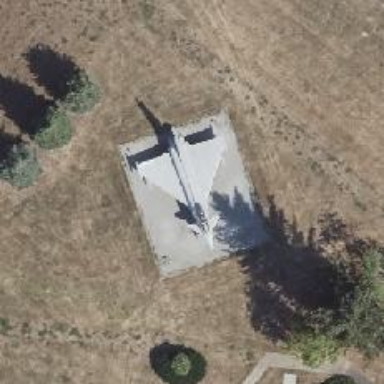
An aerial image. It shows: Aircraft memorial with historical significance.